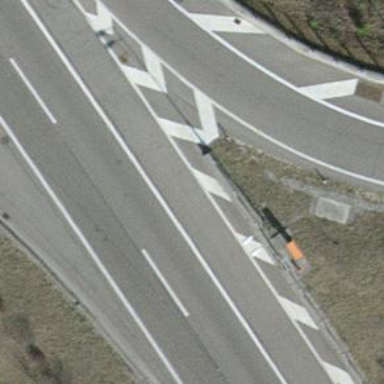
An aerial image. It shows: View of motorway.